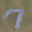
Label: 7